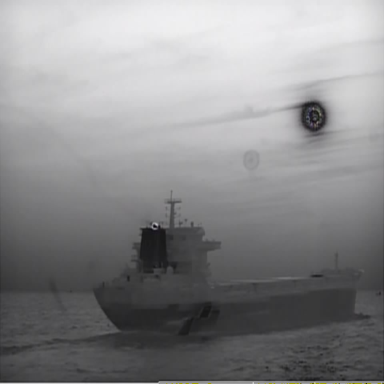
There is a liner in the infrared image.